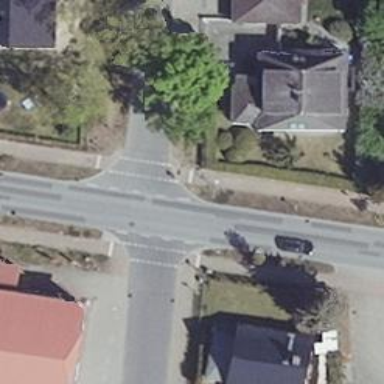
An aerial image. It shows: Road with "give way" sign.